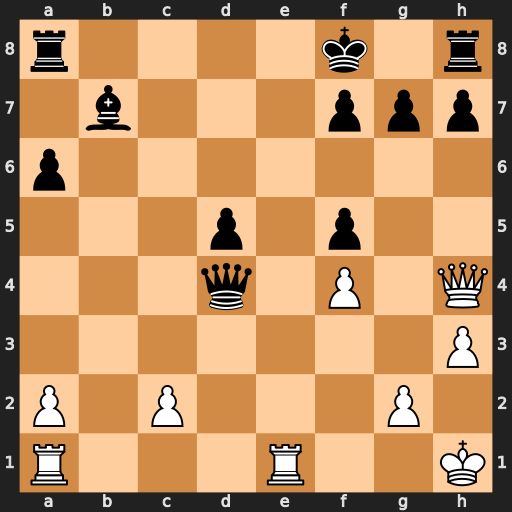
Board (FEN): r4k1r/1b3ppp/p7/3p1p2/3q1P1Q/7P/P1P3P1/R3R2K
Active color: w
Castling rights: -
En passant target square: -
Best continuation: Qe7+ Kg8 Qe8+ Rxe8 Rxe8#